【题型】解答题　【知识点】平面几何　【难度】easy
小明家院内靠墙安装了一个遮阳篷（如图 1），图 2 是它的侧面示意图，\\[4pt]
遮阳篷长 $AC = 6$ 米，与水平面的夹角为 $17.5^\circ$，靠墙端 $A$ 离地高度 $AB = 5$ 米，已知该地区冬至正午太阳光\\[4pt]
照入射角 $\angle CDF = 36.9^\circ$，夏至正午太阳光照入射角 $\angle CEF = 82.4^\circ$，因此，点 $D$、$E$ 之间的区域是一年\\[4pt]
四季中阳光不一定照射到的区域，求该区域深度 $DE$ 的长。（结果精确到 0.1 米）参考数据：$\sin17.5^\circ \approx$\\[4pt]
$0.3,\cos17.5^\circ \approx 0.95,\tan17.5^\circ \approx 0.32$；$\sin36.9^\circ \approx 0.6,\cos36.9^\circ \approx 0.8,\tan36.9^\circ \approx 0.75$；$\sin82.4^\circ \approx$\\[4pt]
$0.99,\cos82.4^\circ \approx 0.13,\tan82.4^\circ \approx 7.5$。

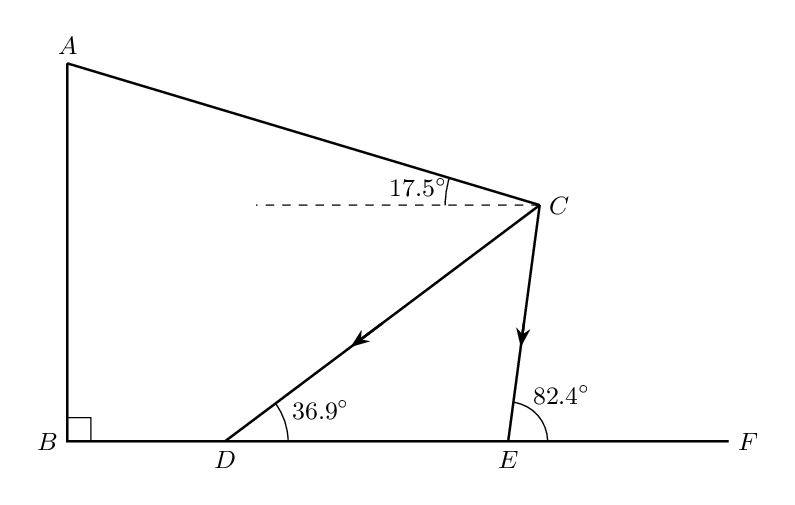
【解答】
【答案】3.8 米

【分析】本题考查了解直角三角形的应用。过 $C$ 作 $CG \perp AB$ 于 $G$，$CH \perp DE$ 于 $H$，在 $Rt\triangle ACG$ 中，利用正弦函数的定义求得 $AG$ 的长，在 $Rt\triangle CEH$ 中，在 $Rt\triangle CDH$ 中，再利用正切函数的定义求出 $EH$，$DH$ 的长，即可求解。

【详解】解：过 $C$ 作 $CG \perp AB$ 于 $G$，$CH \perp DE$ 于 $H$，

根据题意知 $\angle B = 90^\circ$，

$\therefore$ 四边形 $CGBH$ 是矩形，

$\therefore CH = BG$，

在 $Rt\triangle ACG$ 中，$AG = AC \cdot \sin\angle ACG = 6 \times \sin17.5^\circ \approx 6 \times 0.3 = 1.8$，

又 $AB = 5$，

$\therefore CH = BG = AB - AG = 3.2$，

在 $Rt\triangle CEH$ 中，$EH = \frac{CH}{\tan\angle CEH} = \frac{3.2}{\tan82.4^\circ} \approx \frac{3.2}{7.5} \approx 0.43$，

在 $Rt\triangle CDH$ 中，$DH = \frac{CH}{\tan\angle CDH} = \frac{3.2}{\tan36.9^\circ} \approx \frac{3.2}{0.75} \approx 4.27$，

$\therefore DE = DH - EH = 4.27 - 0.43 \approx 3.8$，

答：该区域深度 $DE$ 的长为 3.8 米。
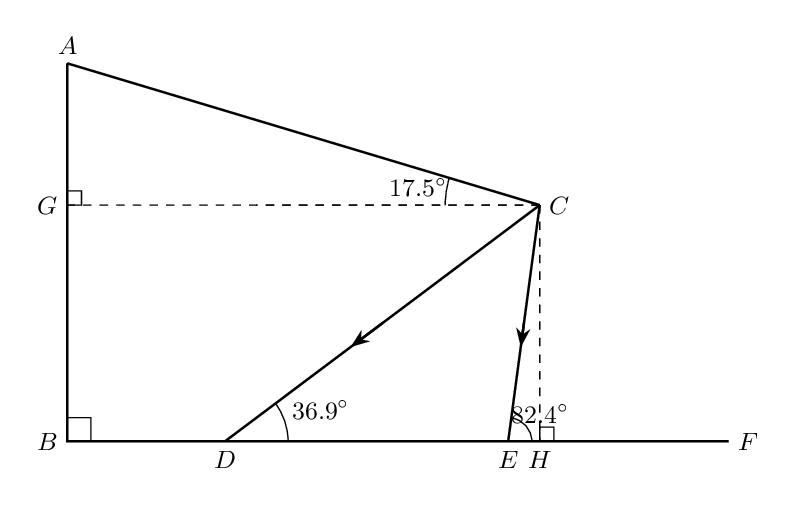